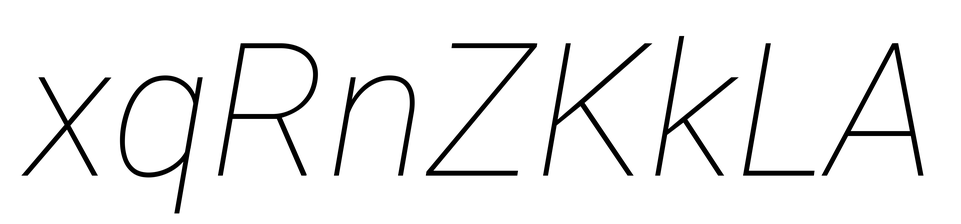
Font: Roboto-Italic_Thin_Italic